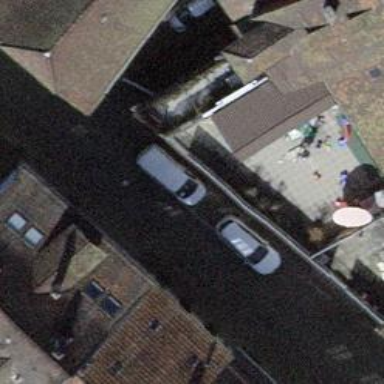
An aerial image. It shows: Street-side parking available in parallel orientation.